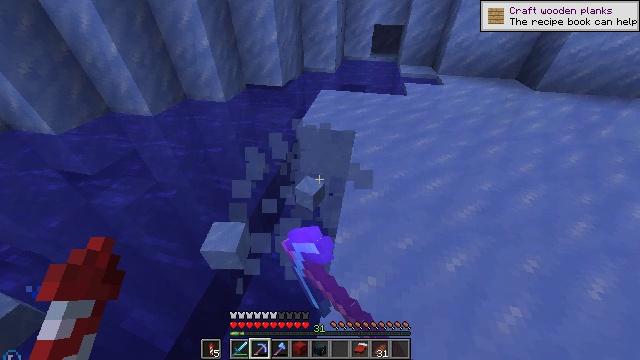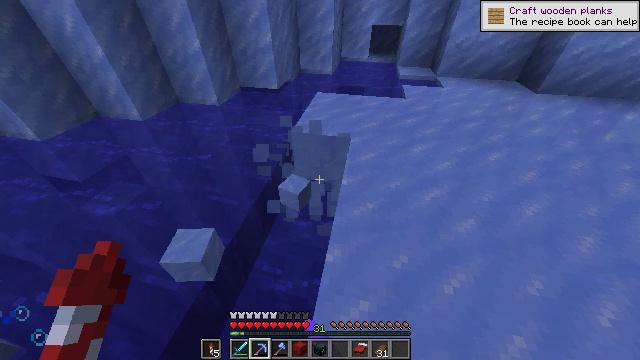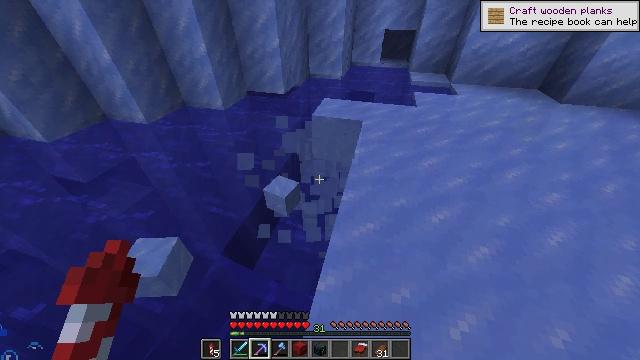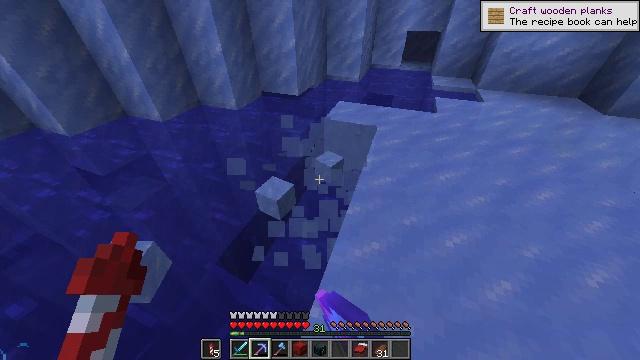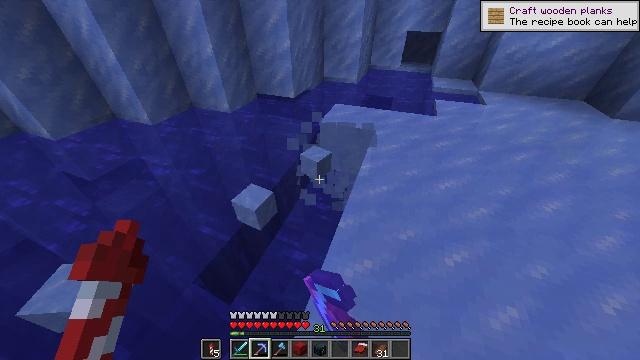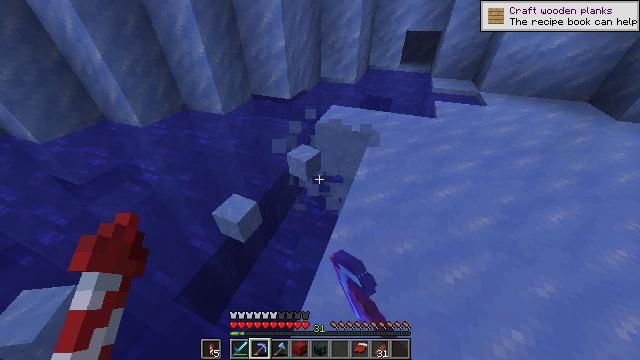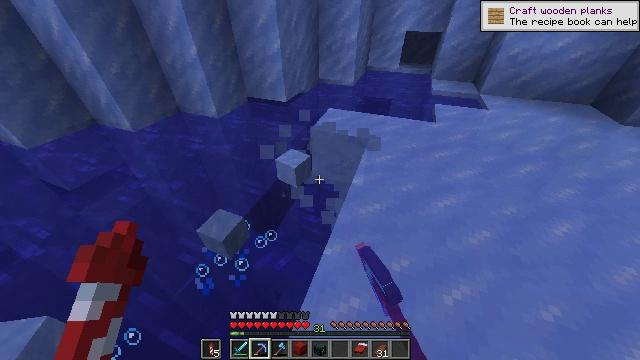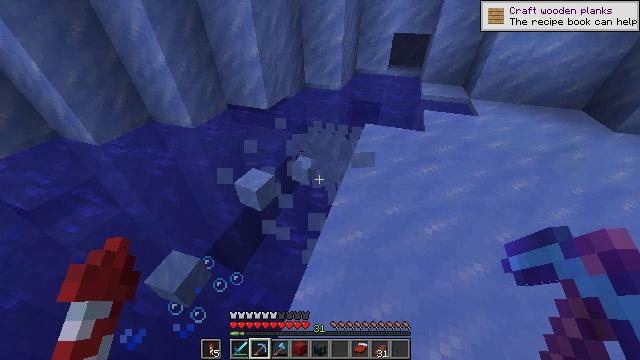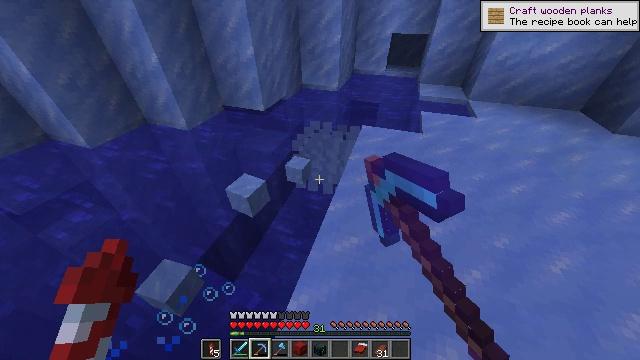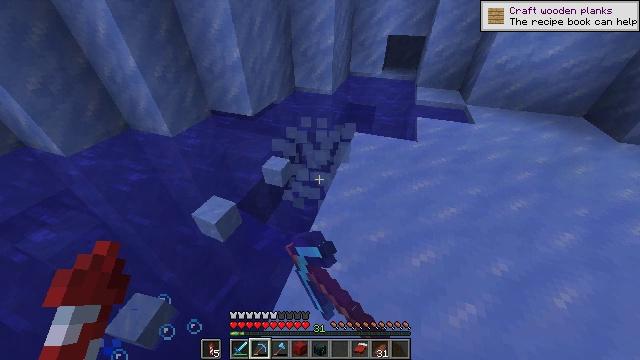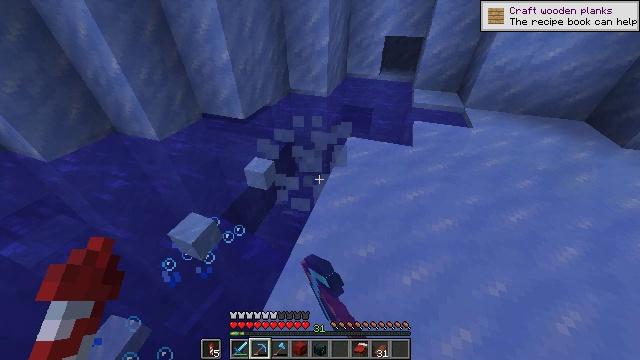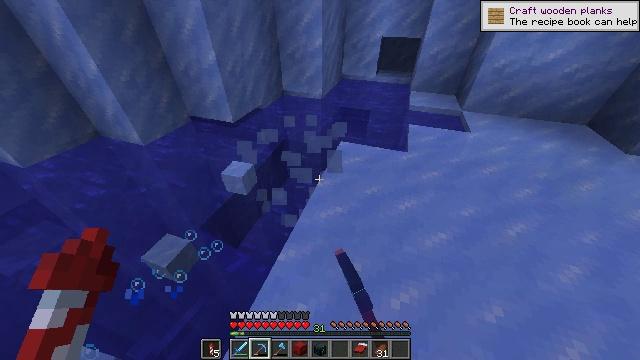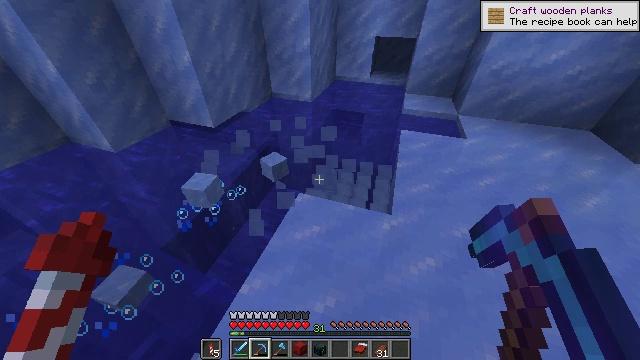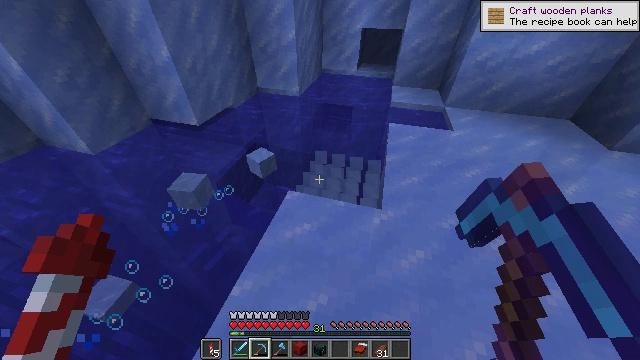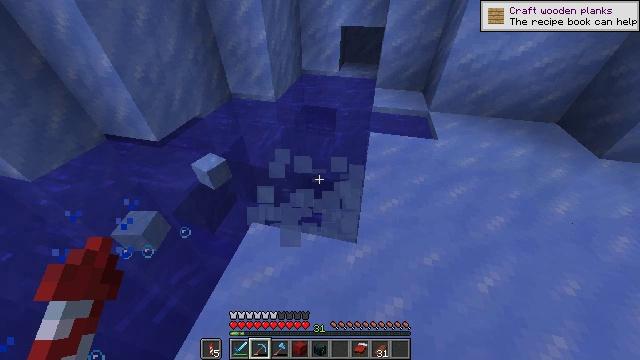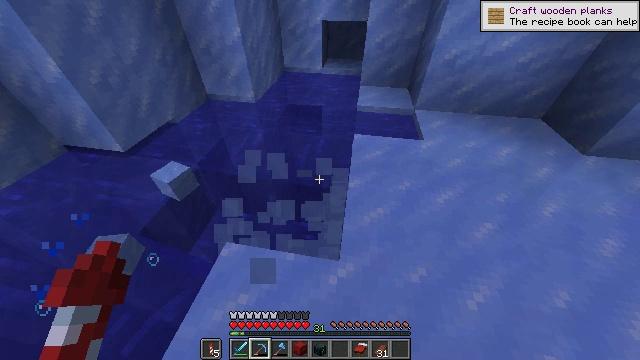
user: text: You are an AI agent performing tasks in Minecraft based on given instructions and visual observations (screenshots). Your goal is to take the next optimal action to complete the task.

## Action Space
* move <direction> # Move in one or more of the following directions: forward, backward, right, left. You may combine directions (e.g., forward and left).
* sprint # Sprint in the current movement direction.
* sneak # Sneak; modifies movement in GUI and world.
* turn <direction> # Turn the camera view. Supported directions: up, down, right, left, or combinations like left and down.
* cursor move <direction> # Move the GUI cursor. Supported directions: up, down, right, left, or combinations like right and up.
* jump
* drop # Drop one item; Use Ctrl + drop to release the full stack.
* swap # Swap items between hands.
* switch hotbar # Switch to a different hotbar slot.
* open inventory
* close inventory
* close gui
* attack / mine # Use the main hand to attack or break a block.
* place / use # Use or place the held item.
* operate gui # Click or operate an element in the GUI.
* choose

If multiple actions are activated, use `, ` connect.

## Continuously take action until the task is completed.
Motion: motion action
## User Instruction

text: Gather ice for building or crafting.
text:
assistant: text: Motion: move forward and move right, sprint, attack / mine
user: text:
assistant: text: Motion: move forward, sprint, turn left, attack / mine
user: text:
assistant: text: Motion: move forward, sprint, turn left, attack / mine
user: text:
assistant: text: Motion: move forward, sprint, attack / mine
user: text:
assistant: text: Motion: move forward, sprint, attack / mine
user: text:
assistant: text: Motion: move forward and move right, sprint, attack / mine
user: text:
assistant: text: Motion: move forward and move right, sprint, turn right, attack / mine
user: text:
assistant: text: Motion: move forward and move right, sprint, attack / mine
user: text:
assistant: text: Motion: move forward and move right, sprint, attack / mine
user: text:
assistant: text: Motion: move forward and move right, attack / mine
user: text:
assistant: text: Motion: move forward and move right, attack / mine
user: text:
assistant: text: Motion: move forward and move right, attack / mine
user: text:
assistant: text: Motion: move forward and move right, turn right and down, attack / mine
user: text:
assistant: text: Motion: move forward and move right, turn right, attack / mine
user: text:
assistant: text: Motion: move forward and move right, turn right and down, attack / mine
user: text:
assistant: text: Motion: move forward and move right, attack / mine
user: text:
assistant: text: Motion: move forward and move right, attack / mine
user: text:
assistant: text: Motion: move forward and move right, attack / mine
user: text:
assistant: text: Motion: move forward and move right, attack / mine
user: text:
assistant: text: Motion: move forward and move right, attack / mine
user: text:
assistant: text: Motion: move forward and move right, attack / mine
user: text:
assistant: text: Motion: move right, attack / mine
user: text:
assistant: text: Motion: turn left
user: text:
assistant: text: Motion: move back, turn left
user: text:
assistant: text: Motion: move back
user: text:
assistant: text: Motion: move back and move right, turn left and down
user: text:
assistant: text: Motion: move back and move right, turn left and down
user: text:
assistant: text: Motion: move back and move right, turn left and down
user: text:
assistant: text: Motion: move back, turn left
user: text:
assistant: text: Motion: move back, turn left and up